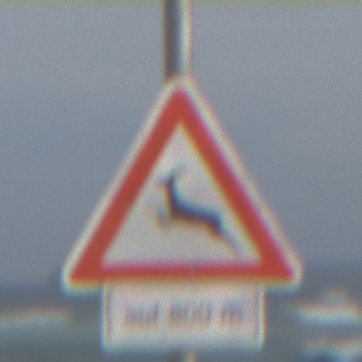
Verkehrszeichen: WildwechselRechts
Zusatzzeichen unten: LaengeEinerStrecke5
Umgebung: Outdoor, Suburban
Tageszeit: MorningAfternoon
Wetter: PartlyCloudy
Licht: Natural
Jahreszeit: NotSpecified
Kontrast: HighContrast